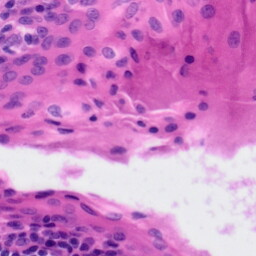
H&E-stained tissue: Tonsil